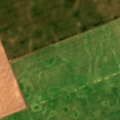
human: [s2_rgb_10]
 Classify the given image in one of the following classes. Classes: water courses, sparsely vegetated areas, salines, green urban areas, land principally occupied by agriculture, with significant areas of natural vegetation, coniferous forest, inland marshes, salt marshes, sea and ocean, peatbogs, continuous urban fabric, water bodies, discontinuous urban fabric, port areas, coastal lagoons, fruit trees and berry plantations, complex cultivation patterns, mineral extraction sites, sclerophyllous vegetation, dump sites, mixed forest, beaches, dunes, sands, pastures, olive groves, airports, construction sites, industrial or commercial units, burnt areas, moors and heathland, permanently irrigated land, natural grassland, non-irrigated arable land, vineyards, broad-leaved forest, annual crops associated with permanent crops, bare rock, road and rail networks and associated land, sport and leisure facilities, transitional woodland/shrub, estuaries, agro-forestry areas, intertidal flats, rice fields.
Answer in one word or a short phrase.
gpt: non-irrigated arable land